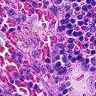
Metastatic tissue present: no